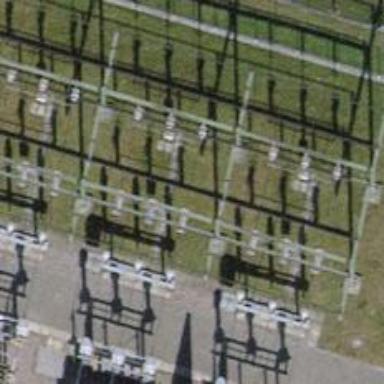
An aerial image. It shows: Switch used for power control.